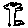
Label: tree